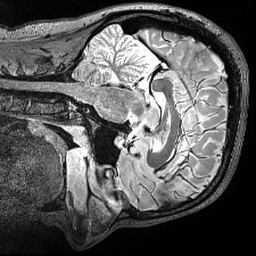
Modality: T2w
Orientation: sagittal
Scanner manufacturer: siemens
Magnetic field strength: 3 T
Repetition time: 3.2 s
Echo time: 0.566 s